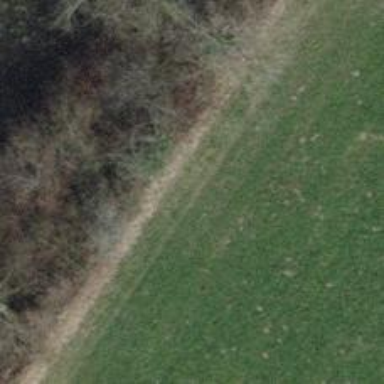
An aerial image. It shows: Path covered with grass.